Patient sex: M
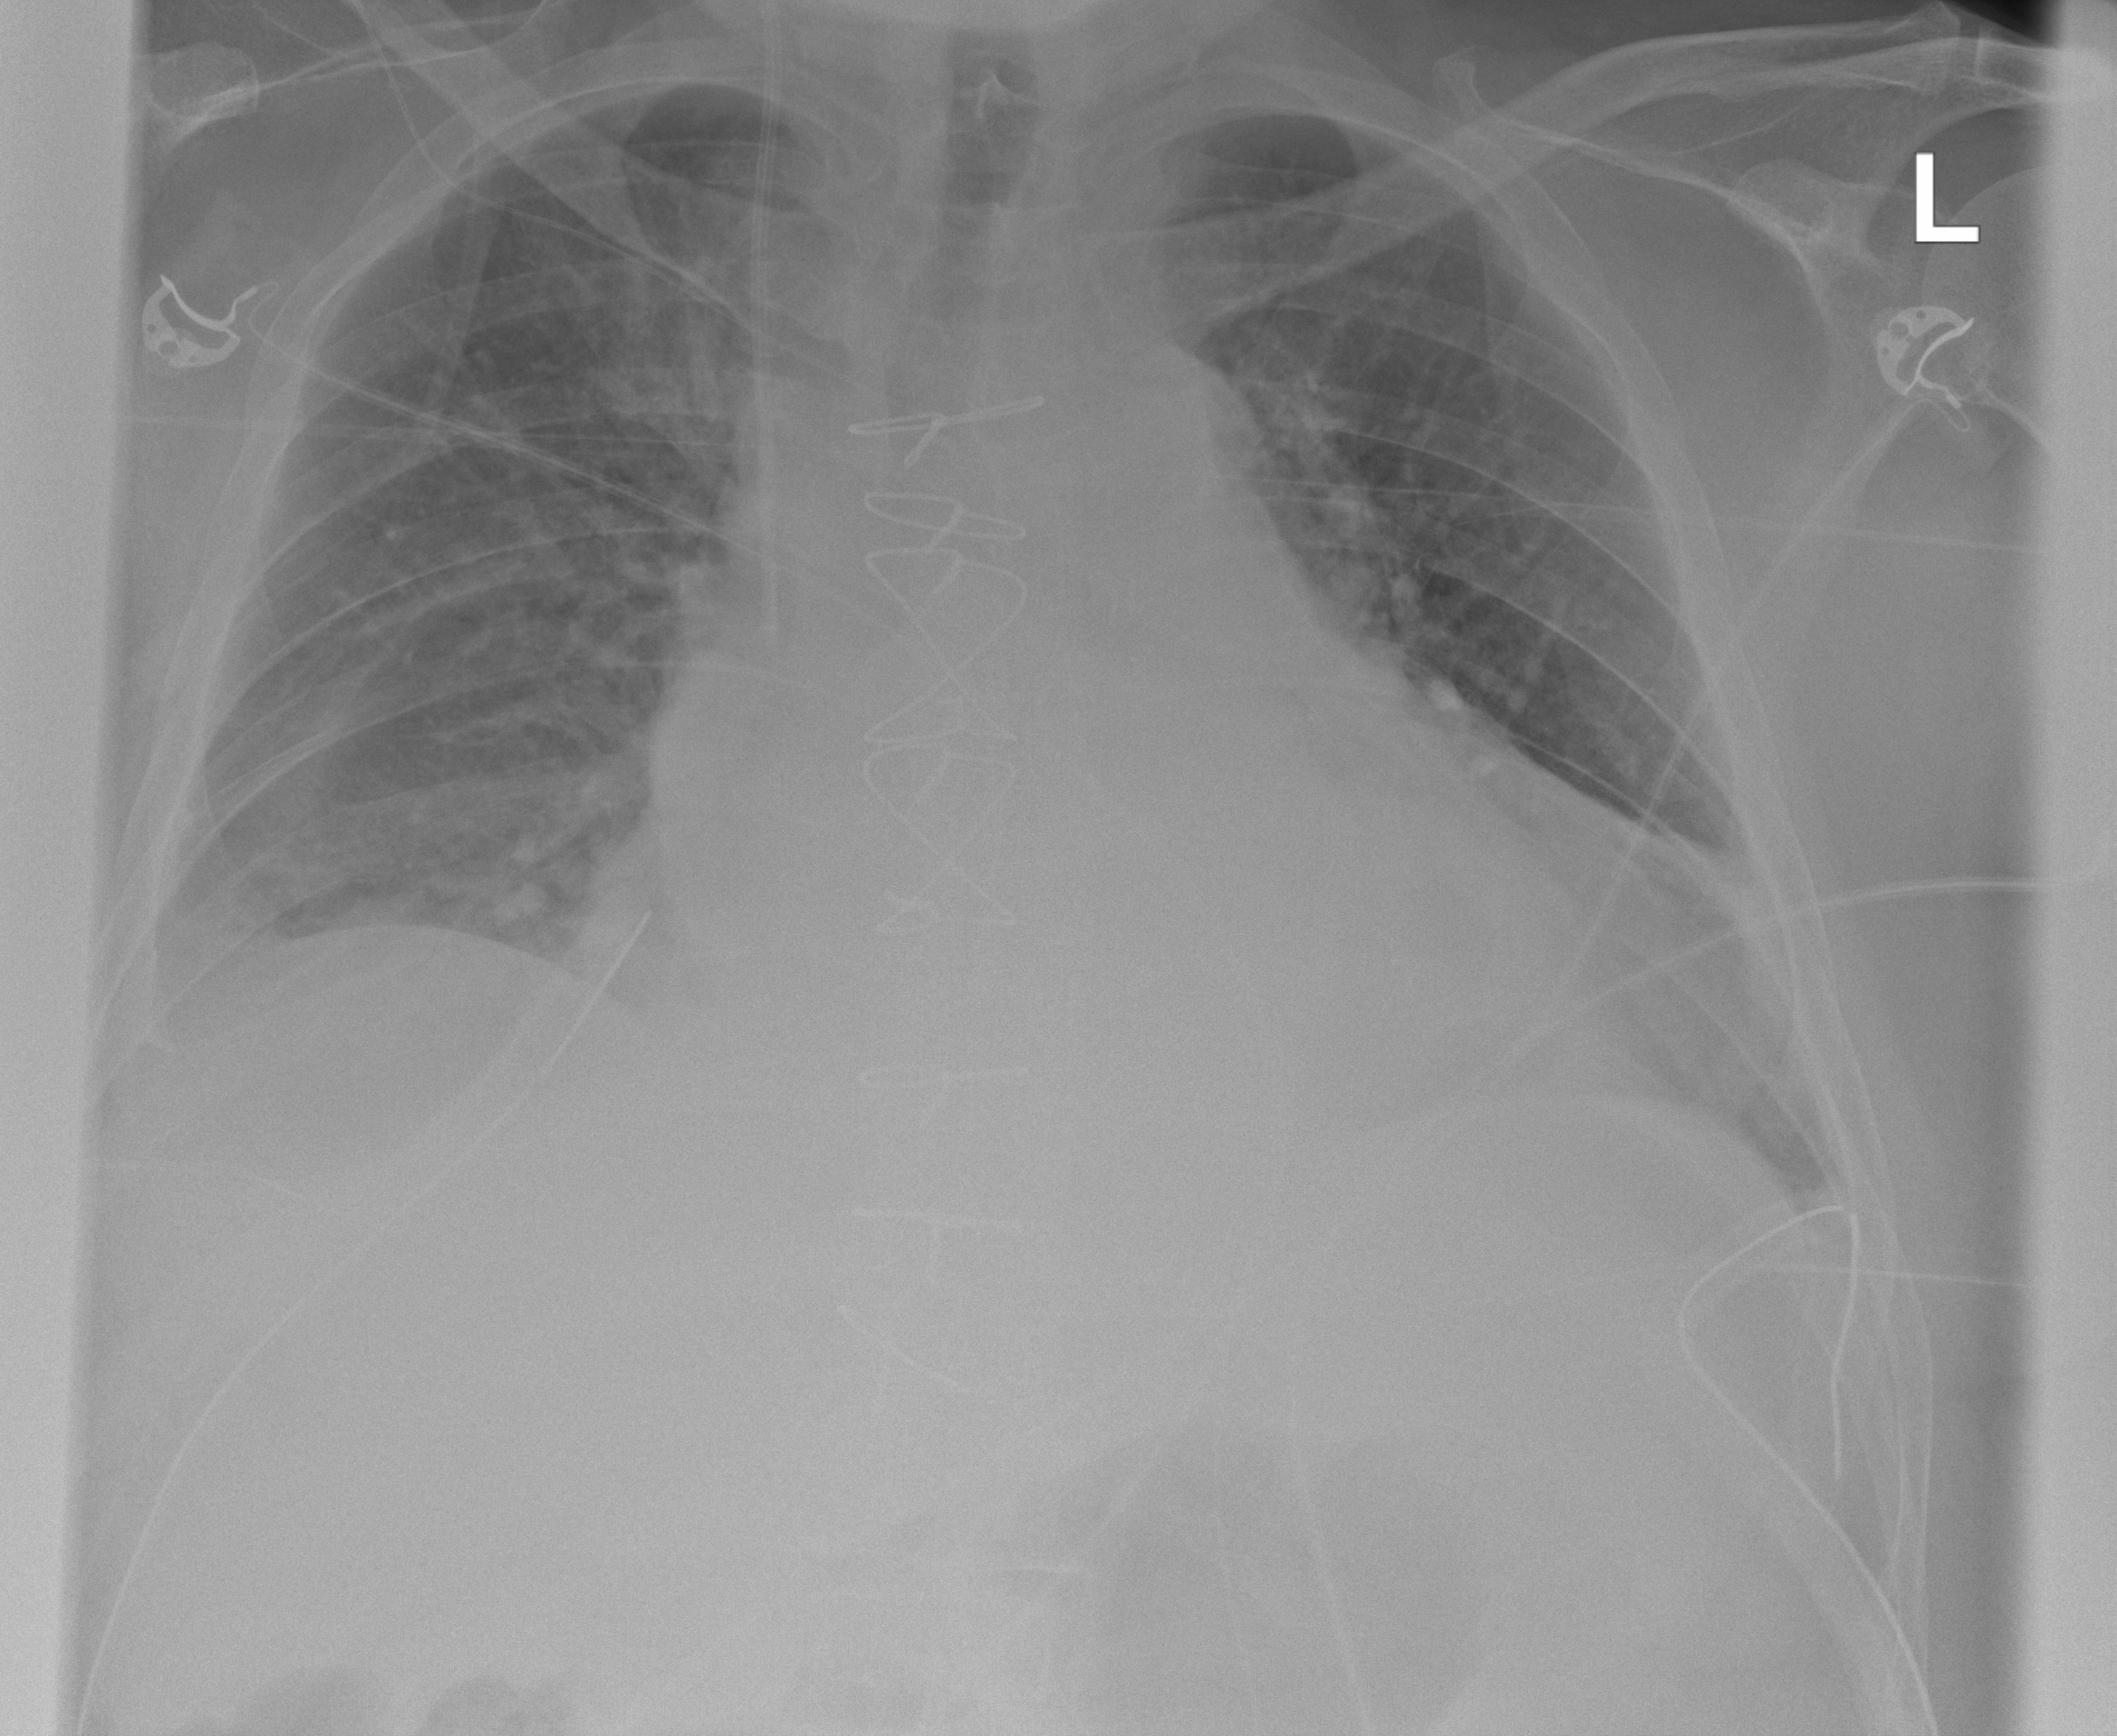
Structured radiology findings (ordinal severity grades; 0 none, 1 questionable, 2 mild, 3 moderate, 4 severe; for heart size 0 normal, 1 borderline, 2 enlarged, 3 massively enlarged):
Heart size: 3
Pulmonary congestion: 2
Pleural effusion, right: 2
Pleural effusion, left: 0
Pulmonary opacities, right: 0
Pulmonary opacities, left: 0
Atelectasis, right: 2
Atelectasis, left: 2